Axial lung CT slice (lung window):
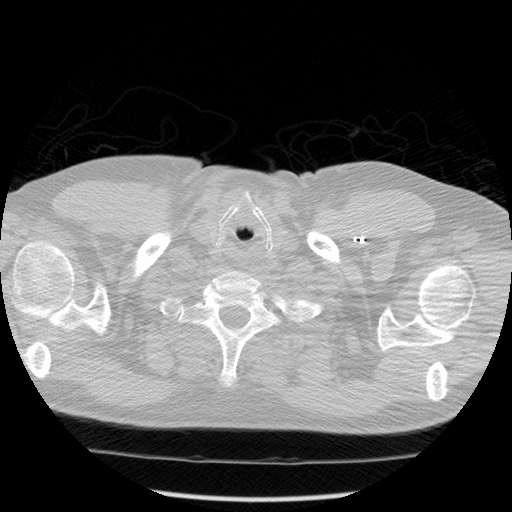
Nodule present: no